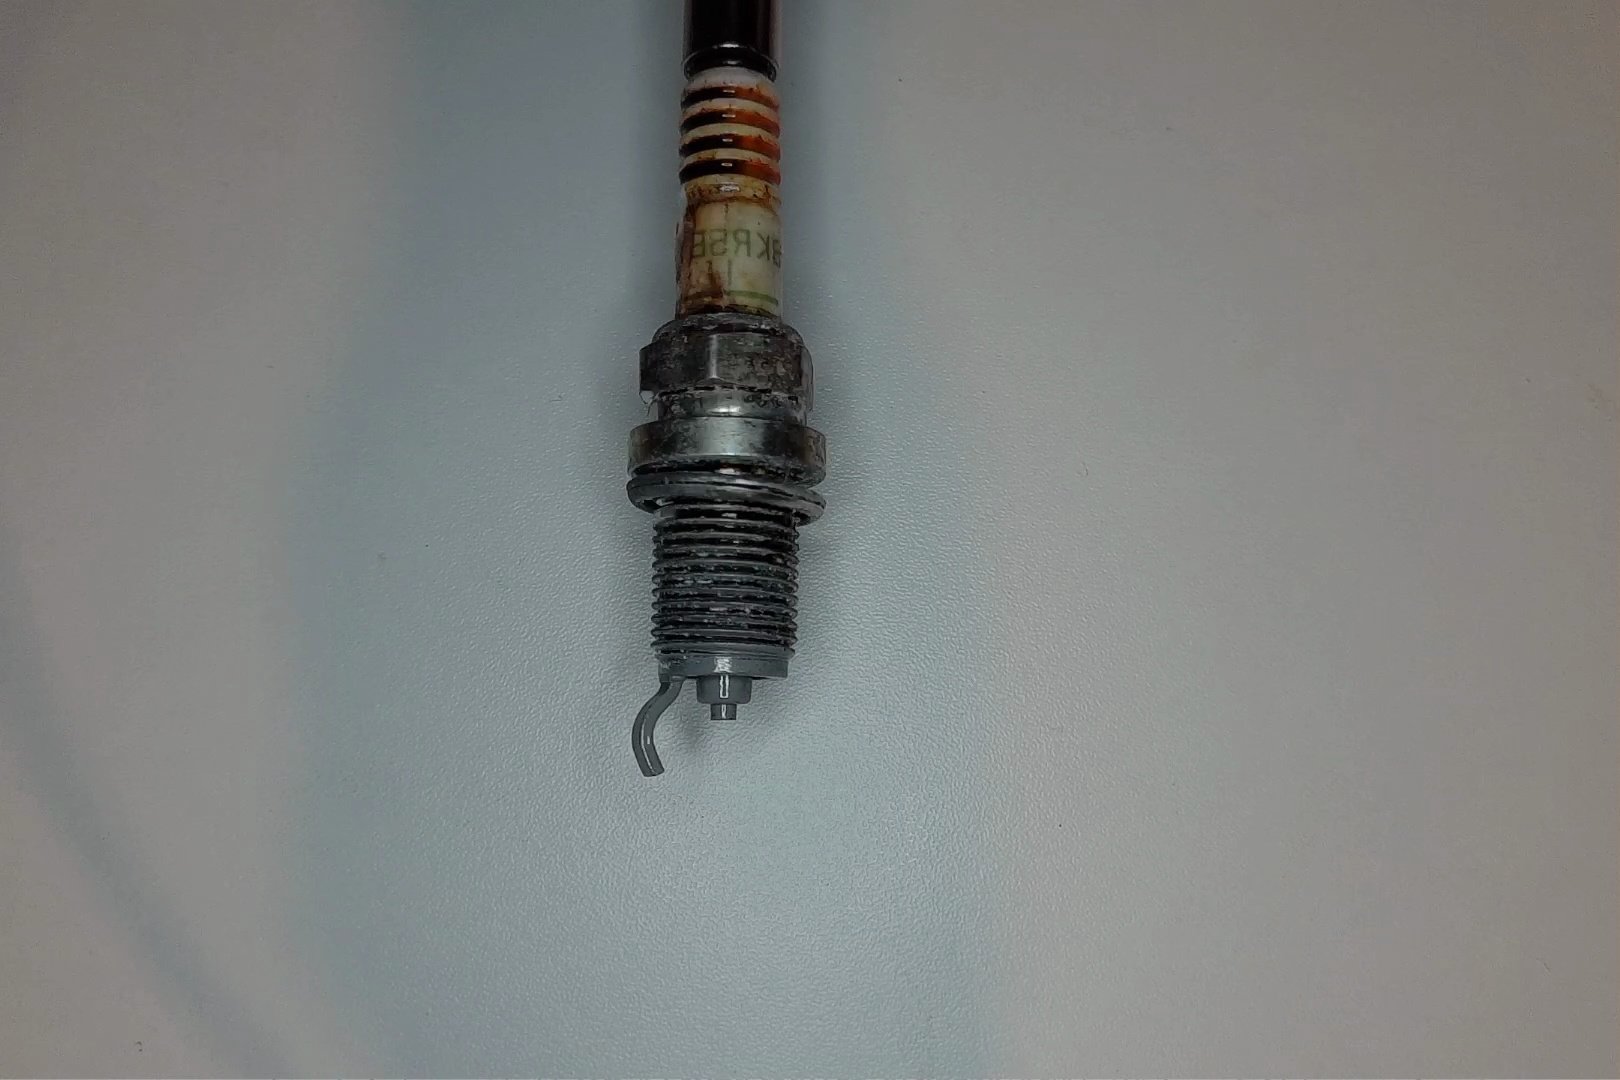
Label: anomaly